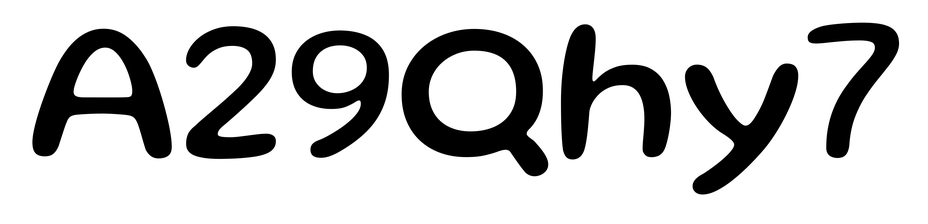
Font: Gluten_Regular